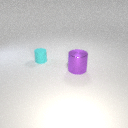
large purple metal cylinder in front of small cyan rubber cylinder